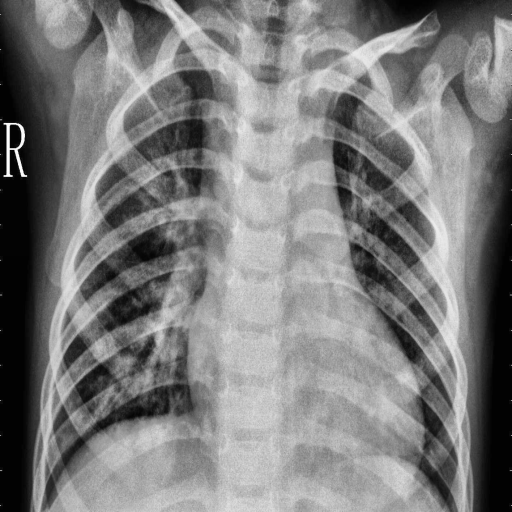
Finding: PNEUMONIA